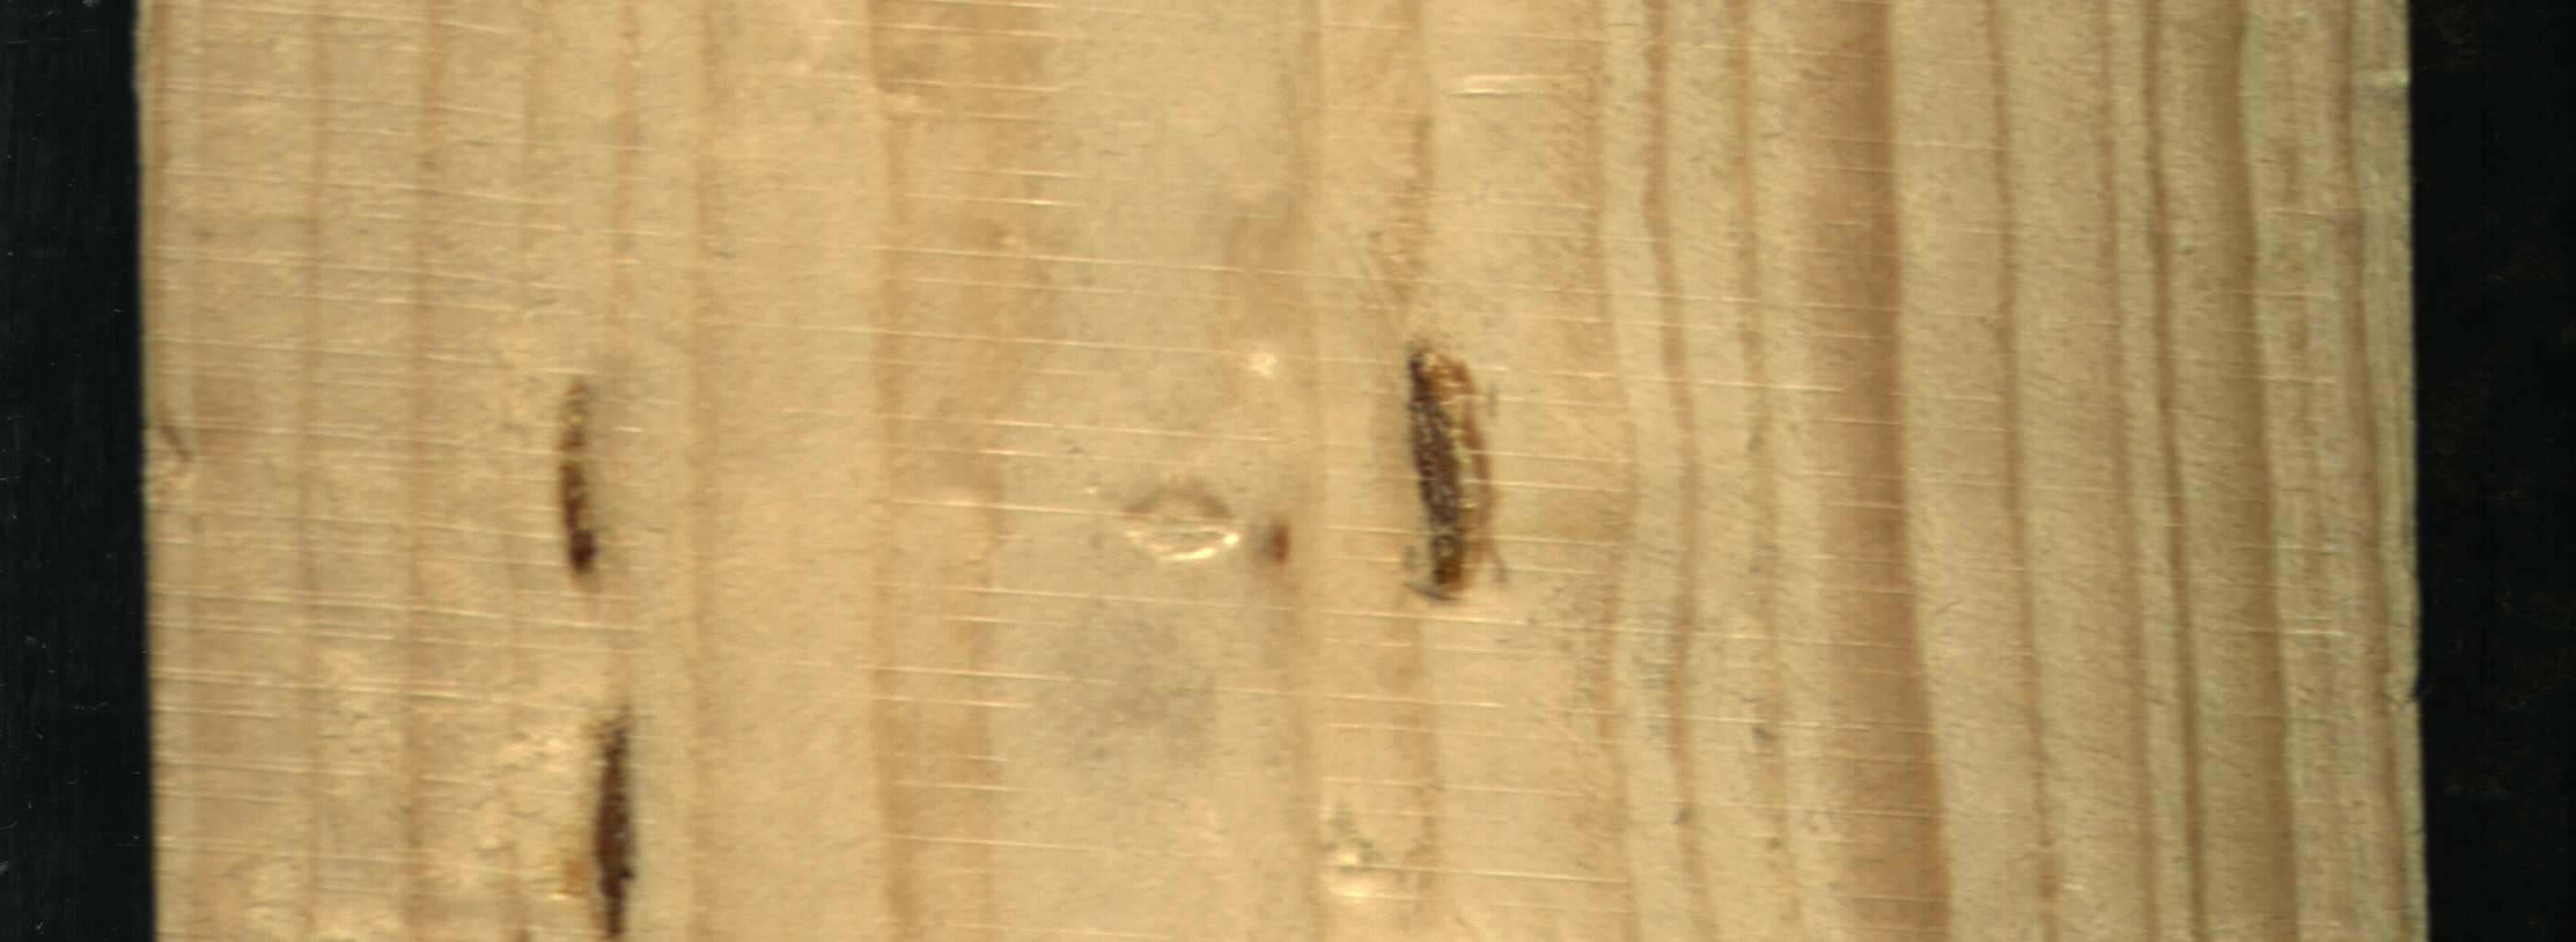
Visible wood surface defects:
resin
resin
resin